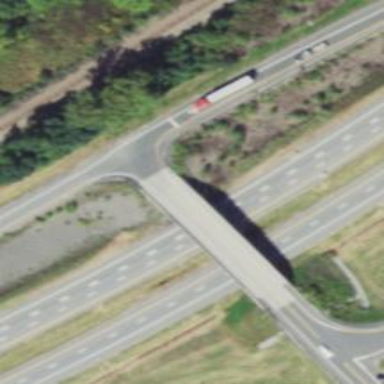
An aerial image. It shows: Trunk link highway bridge with asphalt surface.